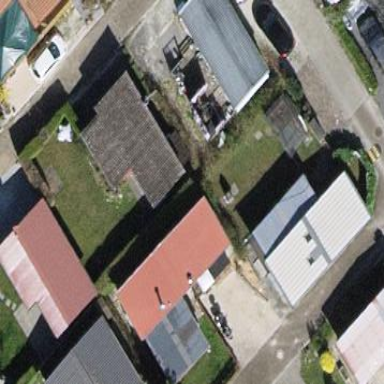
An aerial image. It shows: Static caravan building.